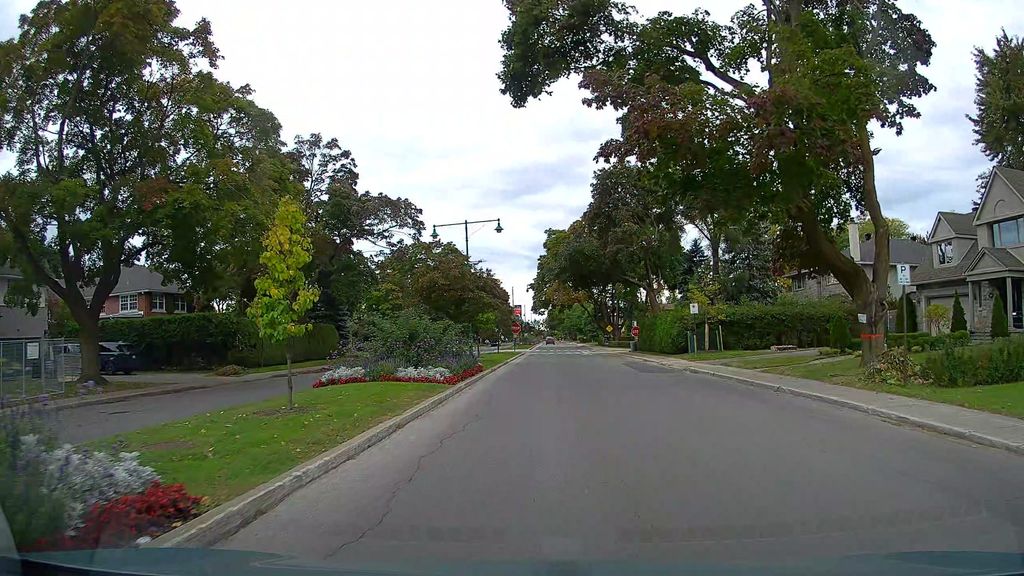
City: montreal